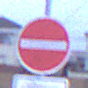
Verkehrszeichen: VerbotDerEinfahrt
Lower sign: MehrspurigeFahrzeugeFrei7
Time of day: SunriseSunset
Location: Outdoor (Urban)
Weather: Overcast
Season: NotSpecified
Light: Natural